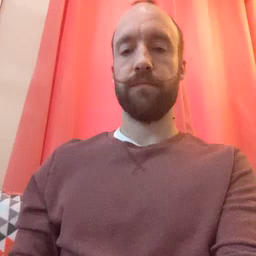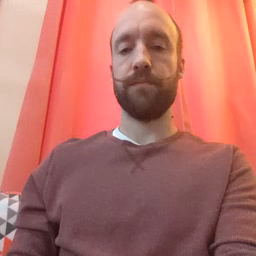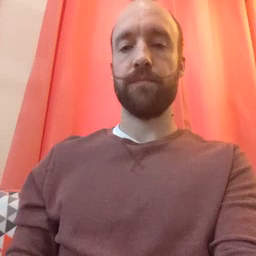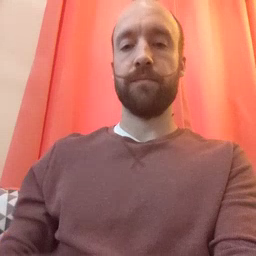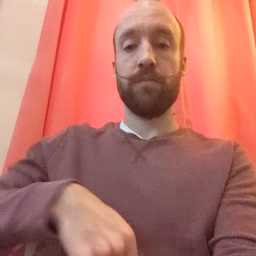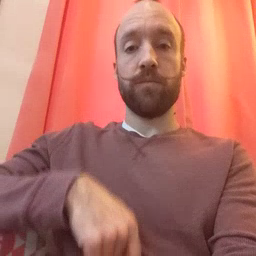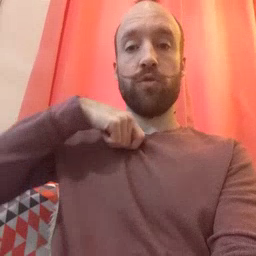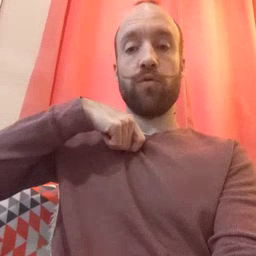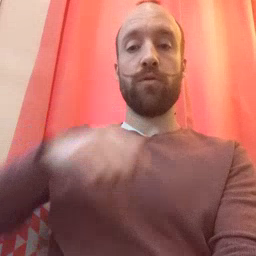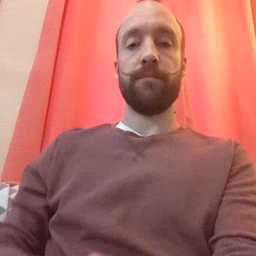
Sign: zipper